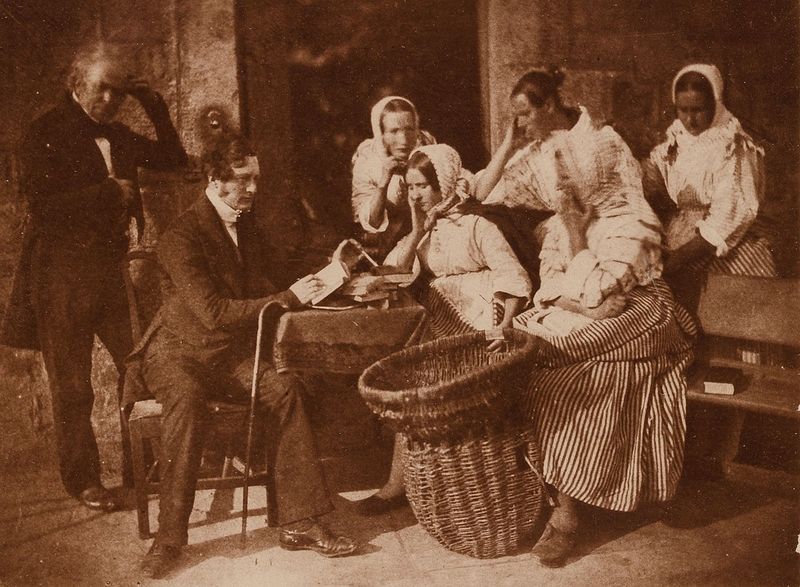
Titel: Zwei Herren und Fischfrauen aus Newhaven
Künstler: David Octavius Hill
Standort: Hamburg
Institution: Museum für Kunst und Gewerbe Hamburg
Schlagwörter: mann, frau, gruppenportrait, figur, interieur, korb, foto, fotografie, photographie, buch, photo, tracht, karton, lichtbild, volkstracht, bildwerke, angewandte und bildende kunst, hessische systematik, behälter, porträtfotografie, porträtphotographie, hausinneres, pigmentdruck, gruppenporträt, verkäuferin, fischverkäuferin